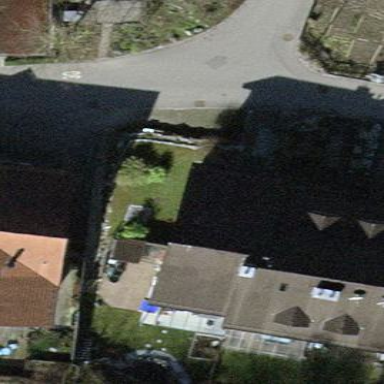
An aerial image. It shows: Terrace-style building with gabled roof.